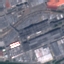
Land use / land cover: Industrial